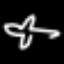
Label: airplane